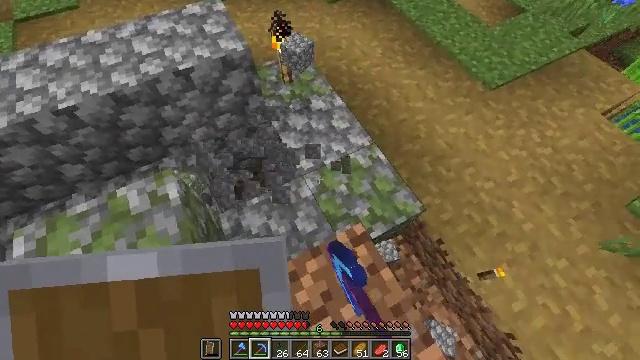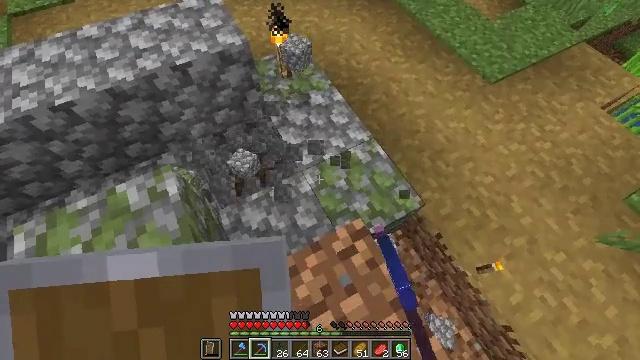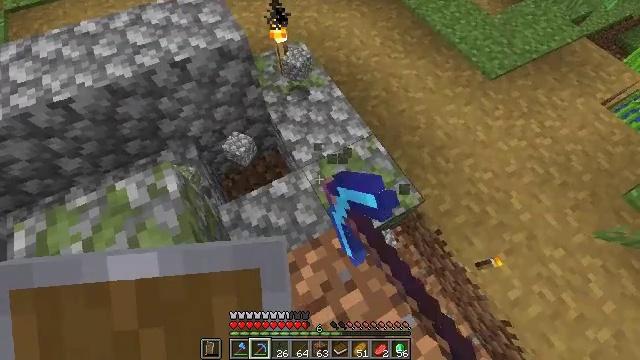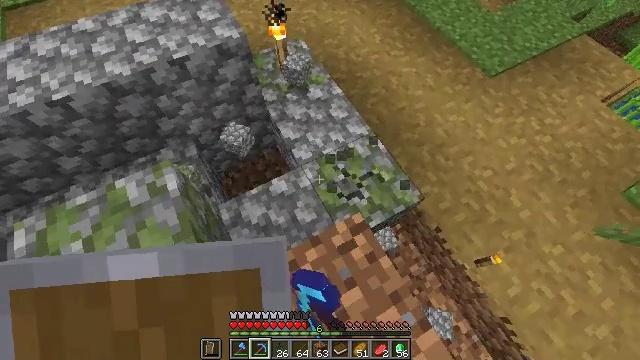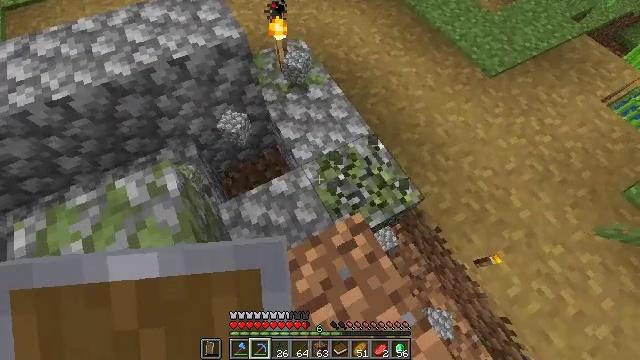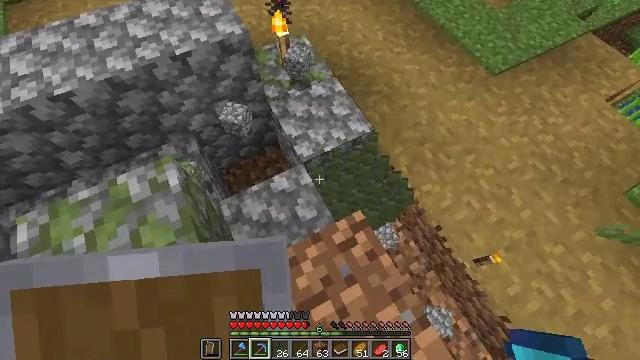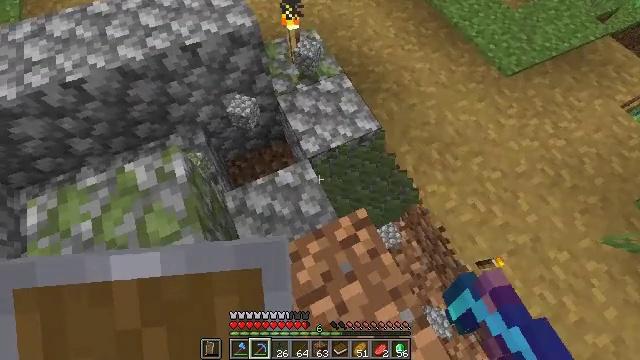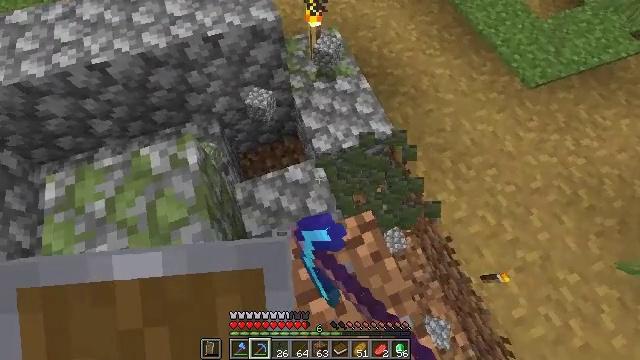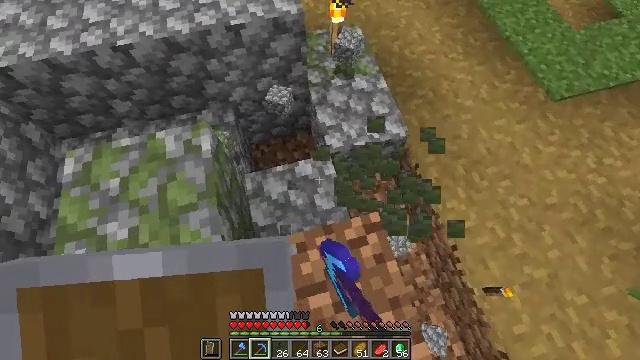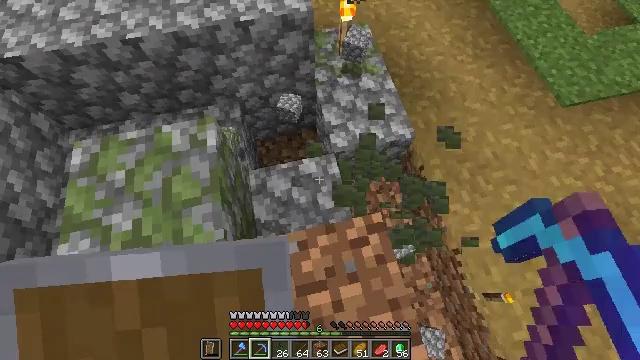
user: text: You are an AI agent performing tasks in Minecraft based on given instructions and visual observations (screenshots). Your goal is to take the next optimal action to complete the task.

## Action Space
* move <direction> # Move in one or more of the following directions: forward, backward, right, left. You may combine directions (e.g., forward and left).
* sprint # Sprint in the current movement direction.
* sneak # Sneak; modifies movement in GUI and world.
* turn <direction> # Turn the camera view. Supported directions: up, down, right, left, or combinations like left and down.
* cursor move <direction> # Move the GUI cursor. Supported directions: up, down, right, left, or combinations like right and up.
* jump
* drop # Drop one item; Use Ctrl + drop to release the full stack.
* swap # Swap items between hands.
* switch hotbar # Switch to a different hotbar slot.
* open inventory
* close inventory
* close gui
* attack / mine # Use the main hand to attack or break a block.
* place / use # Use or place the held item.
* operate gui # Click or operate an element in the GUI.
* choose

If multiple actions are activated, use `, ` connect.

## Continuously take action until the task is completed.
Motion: motion action
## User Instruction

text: Harvest mossy cobblestone for building.
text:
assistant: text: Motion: turn down, attack / mine
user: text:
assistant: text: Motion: attack / mine
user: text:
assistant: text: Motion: attack / mine
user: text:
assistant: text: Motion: attack / mine
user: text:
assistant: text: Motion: attack / mine
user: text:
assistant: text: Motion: turn left, attack / mine
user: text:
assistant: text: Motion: turn left, attack / mine
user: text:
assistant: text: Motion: turn left, attack / mine
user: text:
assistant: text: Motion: turn left, attack / mine
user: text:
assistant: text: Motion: attack / mine